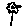
Label: flower